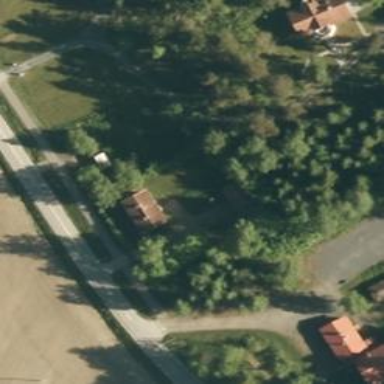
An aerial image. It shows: Animal shelter.